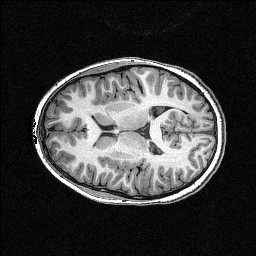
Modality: T1w
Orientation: axial
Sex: female
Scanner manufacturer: siemens
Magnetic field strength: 3 T
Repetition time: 2.3 s
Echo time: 0.00336 s